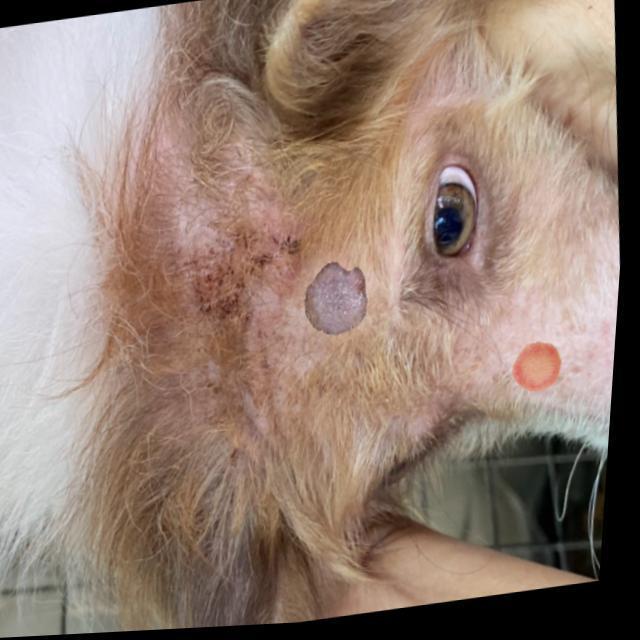
Canine ringworm (Dermatophytosis) — fungal infection caused by Microsporum or Trichophyton. Presents with circular alopecia, scaling, crusting, and broken hairs.